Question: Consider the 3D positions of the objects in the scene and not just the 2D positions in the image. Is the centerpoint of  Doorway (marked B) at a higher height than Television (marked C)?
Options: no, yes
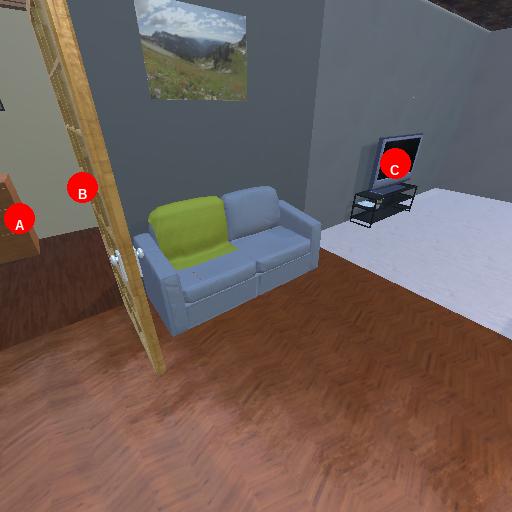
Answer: no